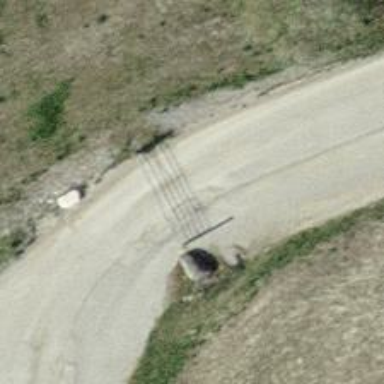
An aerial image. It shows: Gate.